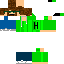
A male human skin with green skin, wearing brown long hair dressed in a green hoodie and blue pants, featuring a closed mouth.